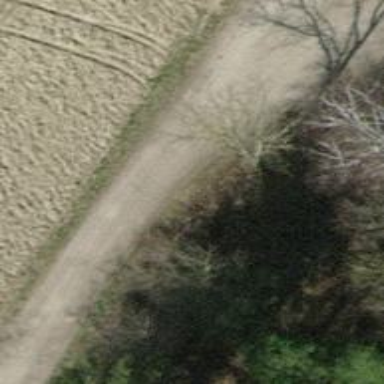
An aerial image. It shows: Gravel track with grade2 tracktype.